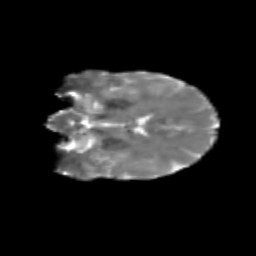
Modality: T2w
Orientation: coronal
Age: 37
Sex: female
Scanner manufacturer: siemens
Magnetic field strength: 3 T
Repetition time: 1.8 s
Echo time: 0.07 s